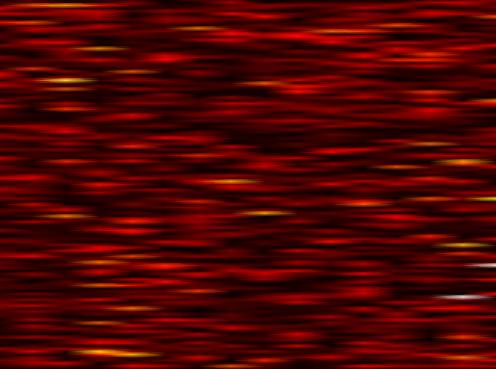
Label: UFMC